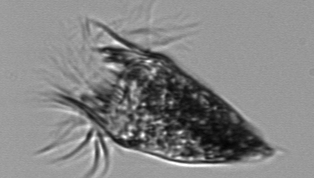
Label: Pelagostrobilidium